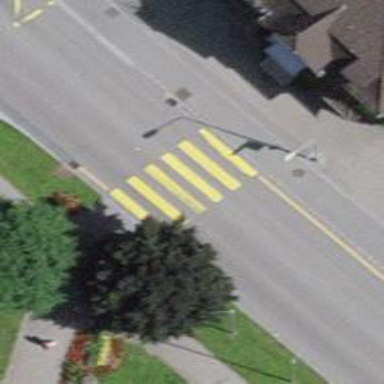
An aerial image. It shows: Uncontrolled crossing on the road.